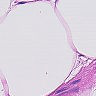
Metastatic tissue present: no